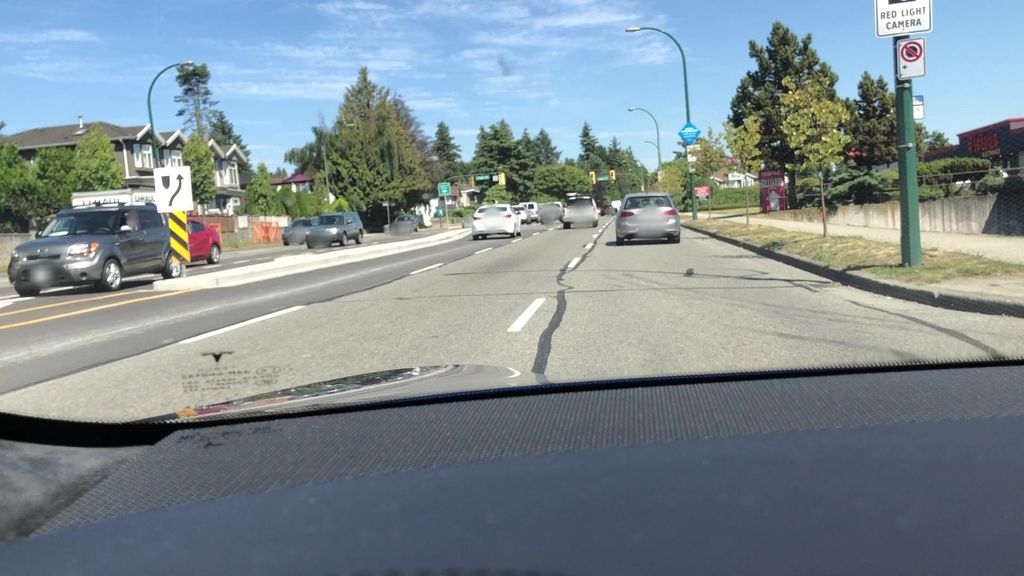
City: vancouver